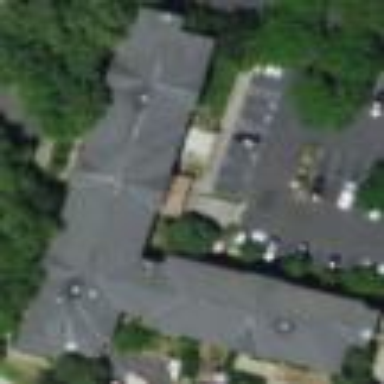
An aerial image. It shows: Hotel building.